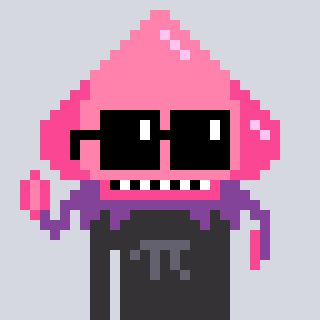
a pixel art character with square black sunglasses, a squid-shaped head and a grayscale-colored body on a cool background